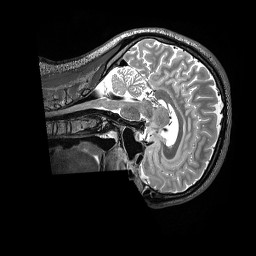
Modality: T2w
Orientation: sagittal
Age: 21
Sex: male
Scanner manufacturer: siemens
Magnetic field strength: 3 T
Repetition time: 3.2 s
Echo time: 0.562 s